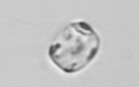
Label: Thalassiosira